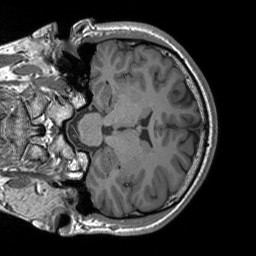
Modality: T1w
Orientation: coronal